Question: I am trying to make it so the image is right behind the navbar, where the navbar is on top of the image, although the image must start from the top of the page just like the nav bar, and I don't know why it's showing this white line in between them.

This is an angular 6 website (not that it really matters in this case), I am using bootstrap. (I know this is not very angularish to do putting all this code in one style sheet, I am just fuzzing with it so then I can refactor).
I tried to fuzz with positioning and z-index and margin, but nothing works.
'''
<!DOCTYPE html>
<html lang="en">
<head>
<meta charset="utf-8" />
<title>Angular Bootstrap Demo</title>
<base href="/" />
<meta name="viewport" content="width=device-width, initial-scale=1" />
<link rel="icon" type="image/x-icon" href="favicon.ico" />
<link
rel="stylesheet"
href="https://maxcdn.bootstrapcdn.com/bootstrap/3.3.7/css/bootstrap.min.css"
integrity="sha384-BVYiiSIFeK1dGmJRAkycuHAHRg32OmUcww7on3RYdg4Va+PmSTsz/K68vbdEjh4u"
crossorigin="anonymous"
/>
</head>
<body>
<!-- Nav bar -->
<nav class="navbar navbar-expand-lg navbar-dark bg-dark">
<a class="navbar-brand" href="#">Navbar</a>
<button
class="navbar-toggler"
type="button"
data-toggle="collapse"
data-target="#navbarColor02"
aria-controls="navbarColor02"
aria-expanded="false"
aria-label="Toggle navigation"
>
<span class="navbar-toggler-icon"></span>
</button>
<div class="collapse navbar-collapse" id="navbarColor02">
<ul class="navbar-nav mr-auto">
<li class="nav-item active">
<a class="nav-link" href="#"
>Home <span class="sr-only">(current)</span></a
>
</li>
<li class="nav-item">
<a class="nav-link" href="#">Features</a>
</li>
<li class="nav-item">
<a class="nav-link" href="#">Pricing</a>
</li>
<li class="nav-item">
<a class="nav-link" href="#">About</a>
</li>
</ul>
<form class="form-inline my-2 my-lg-0">
<input
class="form-control mr-sm-2"
type="text"
placeholder="Search"
/>
<button class="btn btn-secondary my-2 my-sm-0" type="submit">
Search
</button>
</form>
</div>
</nav>
<!-- -->
<!-- main app root -->
<app-root></app-root>
<!-- -->
<!-- Dependencies -->
<script
src="https://code.jquery.com/jquery-3.1.1.min.js"
integrity="sha256-hVVnYaiADRTO2PzUGmuLJr8BLUSjGIZsDYGmIJLv2b8="
crossorigin="anonymous"
></script>
<script
src="https://maxcdn.bootstrapcdn.com/bootstrap/3.3.7/js/bootstrap.min.js"
integrity="sha384-Tc5IQib027qvyjSMfHjOMaLkfuWVxZxUPnCJA7l2mCWNIpG9mGCD8wGNIcPD7Txa"
crossorigin="anonymous"
></script>
<!-- -->
</body>
</html>
'''
And the stylesheet:
'''
.jumbotron {
color: #fff;
height: 500px;
}
html {
background-image: url("../assets/images/BBLogo.png");
}
h1 {
color: #369;
font-family: Arial, Helvetica, sans-serif;
font-size: 250%;
}
#front-page-links {
margin: auto;
width: 50%;
padding: 10px;
}
.logo {
width: 100%;
height: 100vh;
background: url(../assets/images/BBLogo.png) no-repeat 50% 50%;
background-size: cover;
}
/* Navbar */
@font-face {
font-family: circuitBored;
src: url(../assets/fonts/CircuitBoredNF.ttf);
}
@font-face {
font-family: computerFont;
src: url(../assets/fonts/jura.demibold.ttf);
}
.navbar.navbar-inverse {
margin-bottom: 0;
}
nav {
position: fixed;
width: 100%;
line-height: 20px;
margin-bottom: 0;
}
nav ul {
line-height: 60px;
list-style: none;
background: rgba(0, 0, 0, 0);
overflow: hidden;
color: #fff;
font-family: computerFont !important;
font-size: 16px;
font-weight: bold;
padding: 0;
text-align: right;
margin: 0;
padding-right: 40px;
transition: 1s;
}
nav.black ul {
background: #000;
font-family: computerFont !important;
font-size: 16px;
font-weight: bold;
}
nav ul li {
display: inline-block;
font-family: computerFont;
font-size: 16px;
font-weight: bold;
padding: 16px 40px;
}
nav ul li a {
text-decoration: none;
font-family: computerFont;
font-size: 16px;
font-weight: bold;
color: #fff;
}
.menu-icon {
line-height: 60px;
width: 100%;
background: #000;
text-align: right;
box-sizing: border-box;
font-family: computerFont;
padding: 15px 24px;
cursor: pointer;
color: #fff;
display: none;
}
.menu {
font-family: computerFont;
font-size: 16px;
font-weight: bold;
}
.menu ul li a:hover {
background-color: #35701c;
}
.menu li ul {
display: none;
position: absolute;
}
.menu li:hover ul {
display: grid;
top: 55px;
}
.submenuD li {
position: relative;
text-align: left;
z-index: 1;
}
.copyright {
font-family: "computerFont";
font-weight: lighter;
text-align: center;
}
@media (max-width: 950px) {
.logo {
position: fixed;
top: 0;
margin-top: 16px;
}
nav ul {
max-height: 0px;
background: #000;
}
nav.black ul {
background: #000;
}
.showing {
max-height: 34em;
}
nav ul li {
box-sizing: border-box;
width: 100%;
padding: 24px;
text-align: center;
}
.menu-icon {
display: block;
}
}
'''
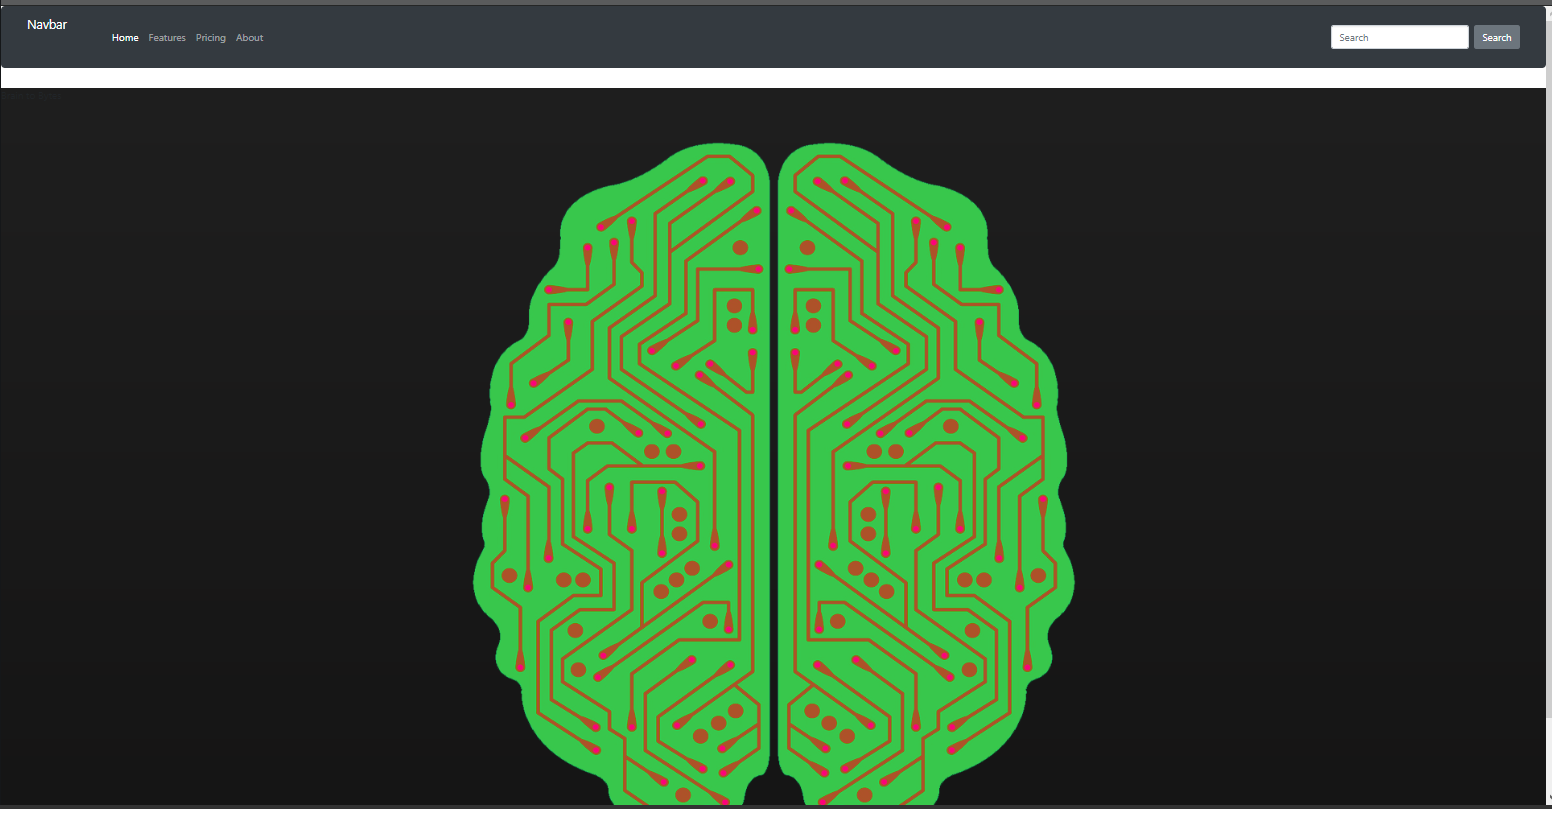
Answer: There's a few problems with your code. First, you are importing Bootstrap3 in your 'link' tag and your 'script' tags, but you are using Bootstrap4 syntax. This is causing very little of your CSS to actually render properly.
Bootstrap3 was known to have issues with , which you can read more about at <URL>. For the most part, Bootstrap4 solved most of these issues. I've changed your dependencies to the Bootstrap4 dependencies and added an orange 'div' to show you how it looks without the collapsing margins.
'''
.jumbotron {
color: #fff;
height: 500px;
}
html {
background-image: url("../assets/images/BBLogo.png");
}
h1 {
color: #369;
font-family: Arial, Helvetica, sans-serif;
font-size: 250%;
}
#front-page-links {
margin: auto;
width: 50%;
padding: 10px;
}
.logo {
width: 100%;
height: 100vh;
background: url(../assets/images/BBLogo.png) no-repeat 50% 50%;
background-size: cover;
}
/* Navbar */
@font-face {
font-family: circuitBored;
src: url(../assets/fonts/CircuitBoredNF.ttf);
}
@font-face {
font-family: computerFont;
src: url(../assets/fonts/jura.demibold.ttf);
}
.navbar.navbar-inverse {
margin-bottom: 0;
}
nav {
position: fixed;
width: 100%;
line-height: 20px;
margin-bottom: 0;
}
nav ul {
line-height: 60px;
list-style: none;
background: rgba(0, 0, 0, 0);
overflow: hidden;
color: #fff;
font-family: computerFont !important;
font-size: 16px;
font-weight: bold;
padding: 0;
text-align: right;
margin: 0;
padding-right: 40px;
transition: 1s;
}
nav.black ul {
background: #000;
font-family: computerFont !important;
font-size: 16px;
font-weight: bold;
}
nav ul li {
display: inline-block;
font-family: computerFont;
font-size: 16px;
font-weight: bold;
padding: 16px 40px;
}
nav ul li a {
text-decoration: none;
font-family: computerFont;
font-size: 16px;
font-weight: bold;
color: #fff;
}
.menu-icon {
line-height: 60px;
width: 100%;
background: #000;
text-align: right;
box-sizing: border-box;
font-family: computerFont;
padding: 15px 24px;
cursor: pointer;
color: #fff;
display: none;
}
.menu {
font-family: computerFont;
font-size: 16px;
font-weight: bold;
}
.menu ul li a:hover {
background-color: #35701c;
}
.menu li ul {
display: none;
position: absolute;
}
.menu li:hover ul {
display: grid;
top: 55px;
}
.submenuD li {
position: relative;
text-align: left;
z-index: 1;
}
.copyright {
font-family: "computerFont";
font-weight: lighter;
text-align: center;
}
@media (max-width: 950px) {
.logo {
position: fixed;
top: 0;
margin-top: 16px;
}
nav ul {
max-height: 0px;
background: #000;
}
nav.black ul {
background: #000;
}
.showing {
max-height: 34em;
}
nav ul li {
box-sizing: border-box;
width: 100%;
padding: 24px;
text-align: center;
}
.menu-icon {
display: block;
}
}
'''
'''
<!DOCTYPE html>
<html lang="en">
<head>
<meta charset="utf-8" />
<title>Angular Bootstrap Demo</title>
<base href="/" />
<meta name="viewport" content="width=device-width, initial-scale=1" />
<link rel="icon" type="image/x-icon" href="favicon.ico" />
<link rel="stylesheet" href="https://maxcdn.bootstrapcdn.com/bootstrap/4.0.0/css/bootstrap.min.css" integrity="sha384-Gn5384xqQ1aoWXA+058RXPxPg6fy4IWvTNh0E263XmFcJlSAwiGgFAW/dAiS6JXm" crossorigin="anonymous">
<link rel="stylesheet" type="text/css" href="./style.css">
</head>
<body>
<!-- Nav bar -->
<nav class="navbar navbar-expand-lg navbar-dark bg-dark">
<a class="navbar-brand" href="#">Navbar</a>
<button class="navbar-toggler" type="button" data-toggle="collapse" data-target="#navbarColor02" aria-controls="navbarColor02" aria-expanded="false" aria-label="Toggle navigation">
<span class="navbar-toggler-icon"></span>
</button>
<div class="collapse navbar-collapse" id="navbarColor02">
<ul class="navbar-nav mr-auto">
<li class="nav-item active">
<a class="nav-link" href="#">Home <span class="sr-only">(current)</span></a
>
</li>
<li class="nav-item">
<a class="nav-link" href="#">Features</a>
</li>
<li class="nav-item">
<a class="nav-link" href="#">Pricing</a>
</li>
<li class="nav-item">
<a class="nav-link" href="#">About</a>
</li>
</ul>
<form class="form-inline my-2 my-lg-0">
<input class="form-control mr-sm-2" type="text" placeholder="Search" />
<button class="btn btn-secondary my-2 my-sm-0" type="submit">
Search
</button>
</form>
</div>
</nav>
<div style="background-color: orange; width: 100%; height: 500px;">
</div>
<!-- -->
<!-- Dependencies -->
<script src="https://code.jquery.com/jquery-3.2.1.slim.min.js" integrity="sha384-KJ3o2DKtIkvYIK3UENzmM7KCkRr/rE9/Qpg6aAZGJwFDMVNA/GpGFF93hXpG5KkN" crossorigin="anonymous"></script>
<script src="https://cdnjs.cloudflare.com/ajax/libs/popper.js/1.12.9/umd/popper.min.js" integrity="sha384-ApNbgh9B+Y1QKtv3Rn7W3mgPxhU9K/ScQsAP7hUibX39j7fakFPskvXusvfa0b4Q" crossorigin="anonymous"></script>
<script src="https://maxcdn.bootstrapcdn.com/bootstrap/4.0.0/js/bootstrap.min.js" integrity="sha384-JZR6Spejh4U02d8jOt6vLEHfe/JQGiRRSQQxSfFWpi1MquVdAyjUar5+76PVCmYl" crossorigin="anonymous"></script>
<!-- -->
</body>
</html>
'''